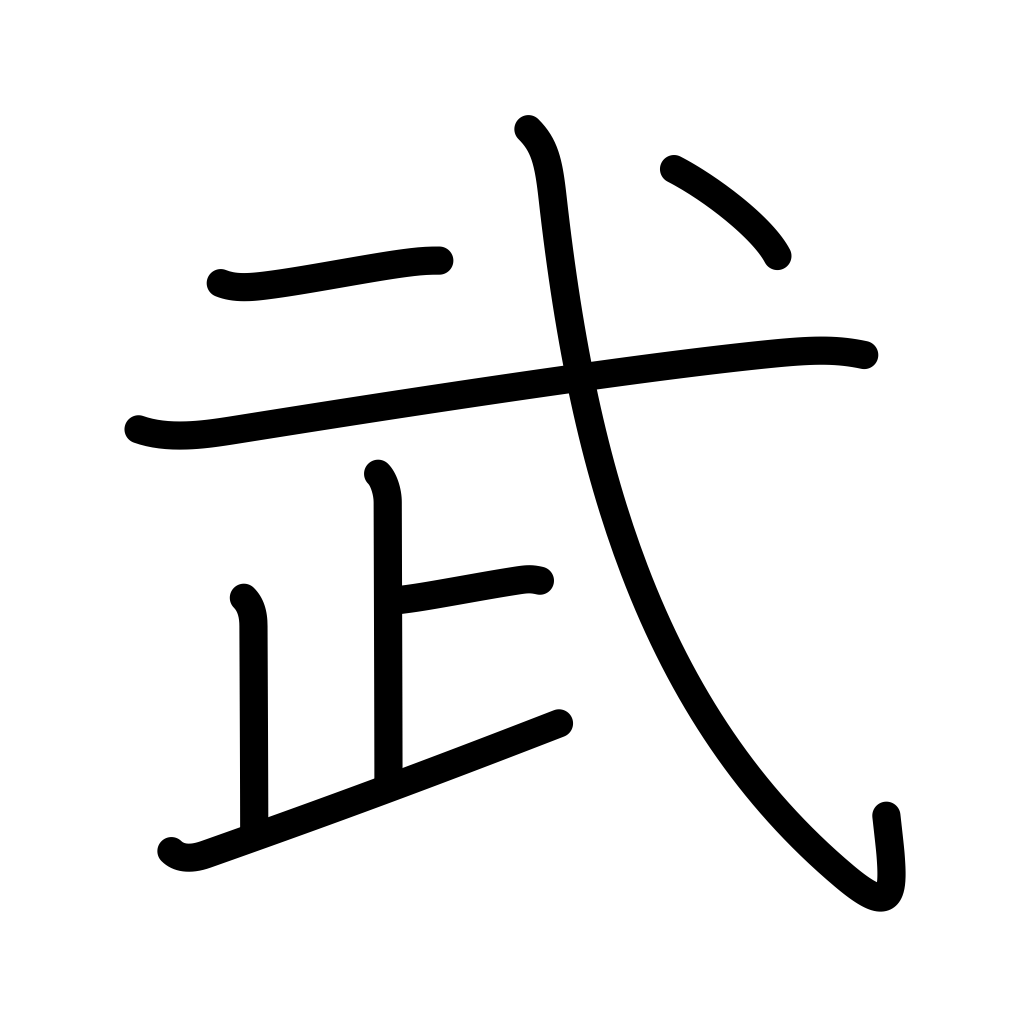
Meaning: warrior, military, chivalry, arms